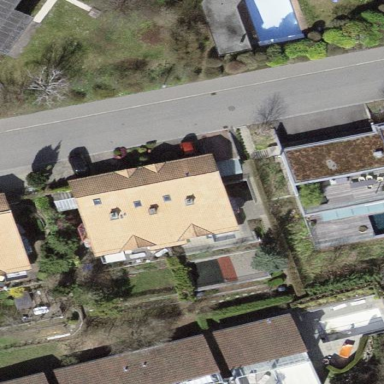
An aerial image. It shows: Residential building.